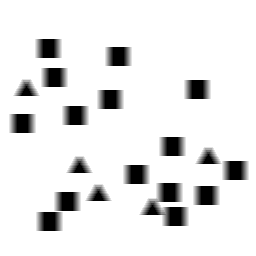
Squares: 15
Triangles: 5
Stars: 0
Total shapes: 20